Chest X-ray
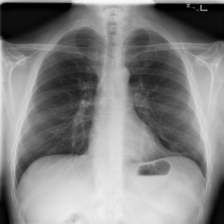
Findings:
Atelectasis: negative
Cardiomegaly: negative
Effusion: negative
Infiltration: positive
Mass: negative
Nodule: negative
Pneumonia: negative
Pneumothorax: negative
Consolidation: negative
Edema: negative
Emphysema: negative
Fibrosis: negative
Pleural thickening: negative
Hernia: negative